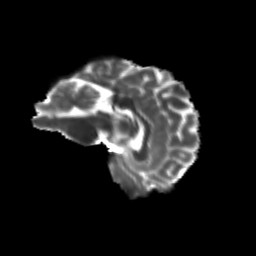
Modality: T2w
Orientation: sagittal
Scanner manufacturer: siemens
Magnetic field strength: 3 T
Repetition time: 9.2 s
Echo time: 0.084 s